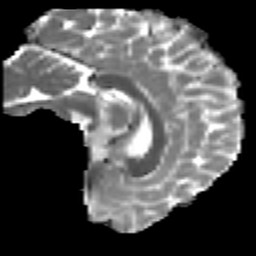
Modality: MD
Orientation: sagittal
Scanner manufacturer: ge
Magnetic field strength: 3 T
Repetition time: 7.98 s
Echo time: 0.0701 s